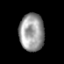
Tissue: prostate
Cell type: T cells
Senescence score: 0.2558
Nuclear area (px): 912
Mean DAPI intensity: 153.808